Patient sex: M
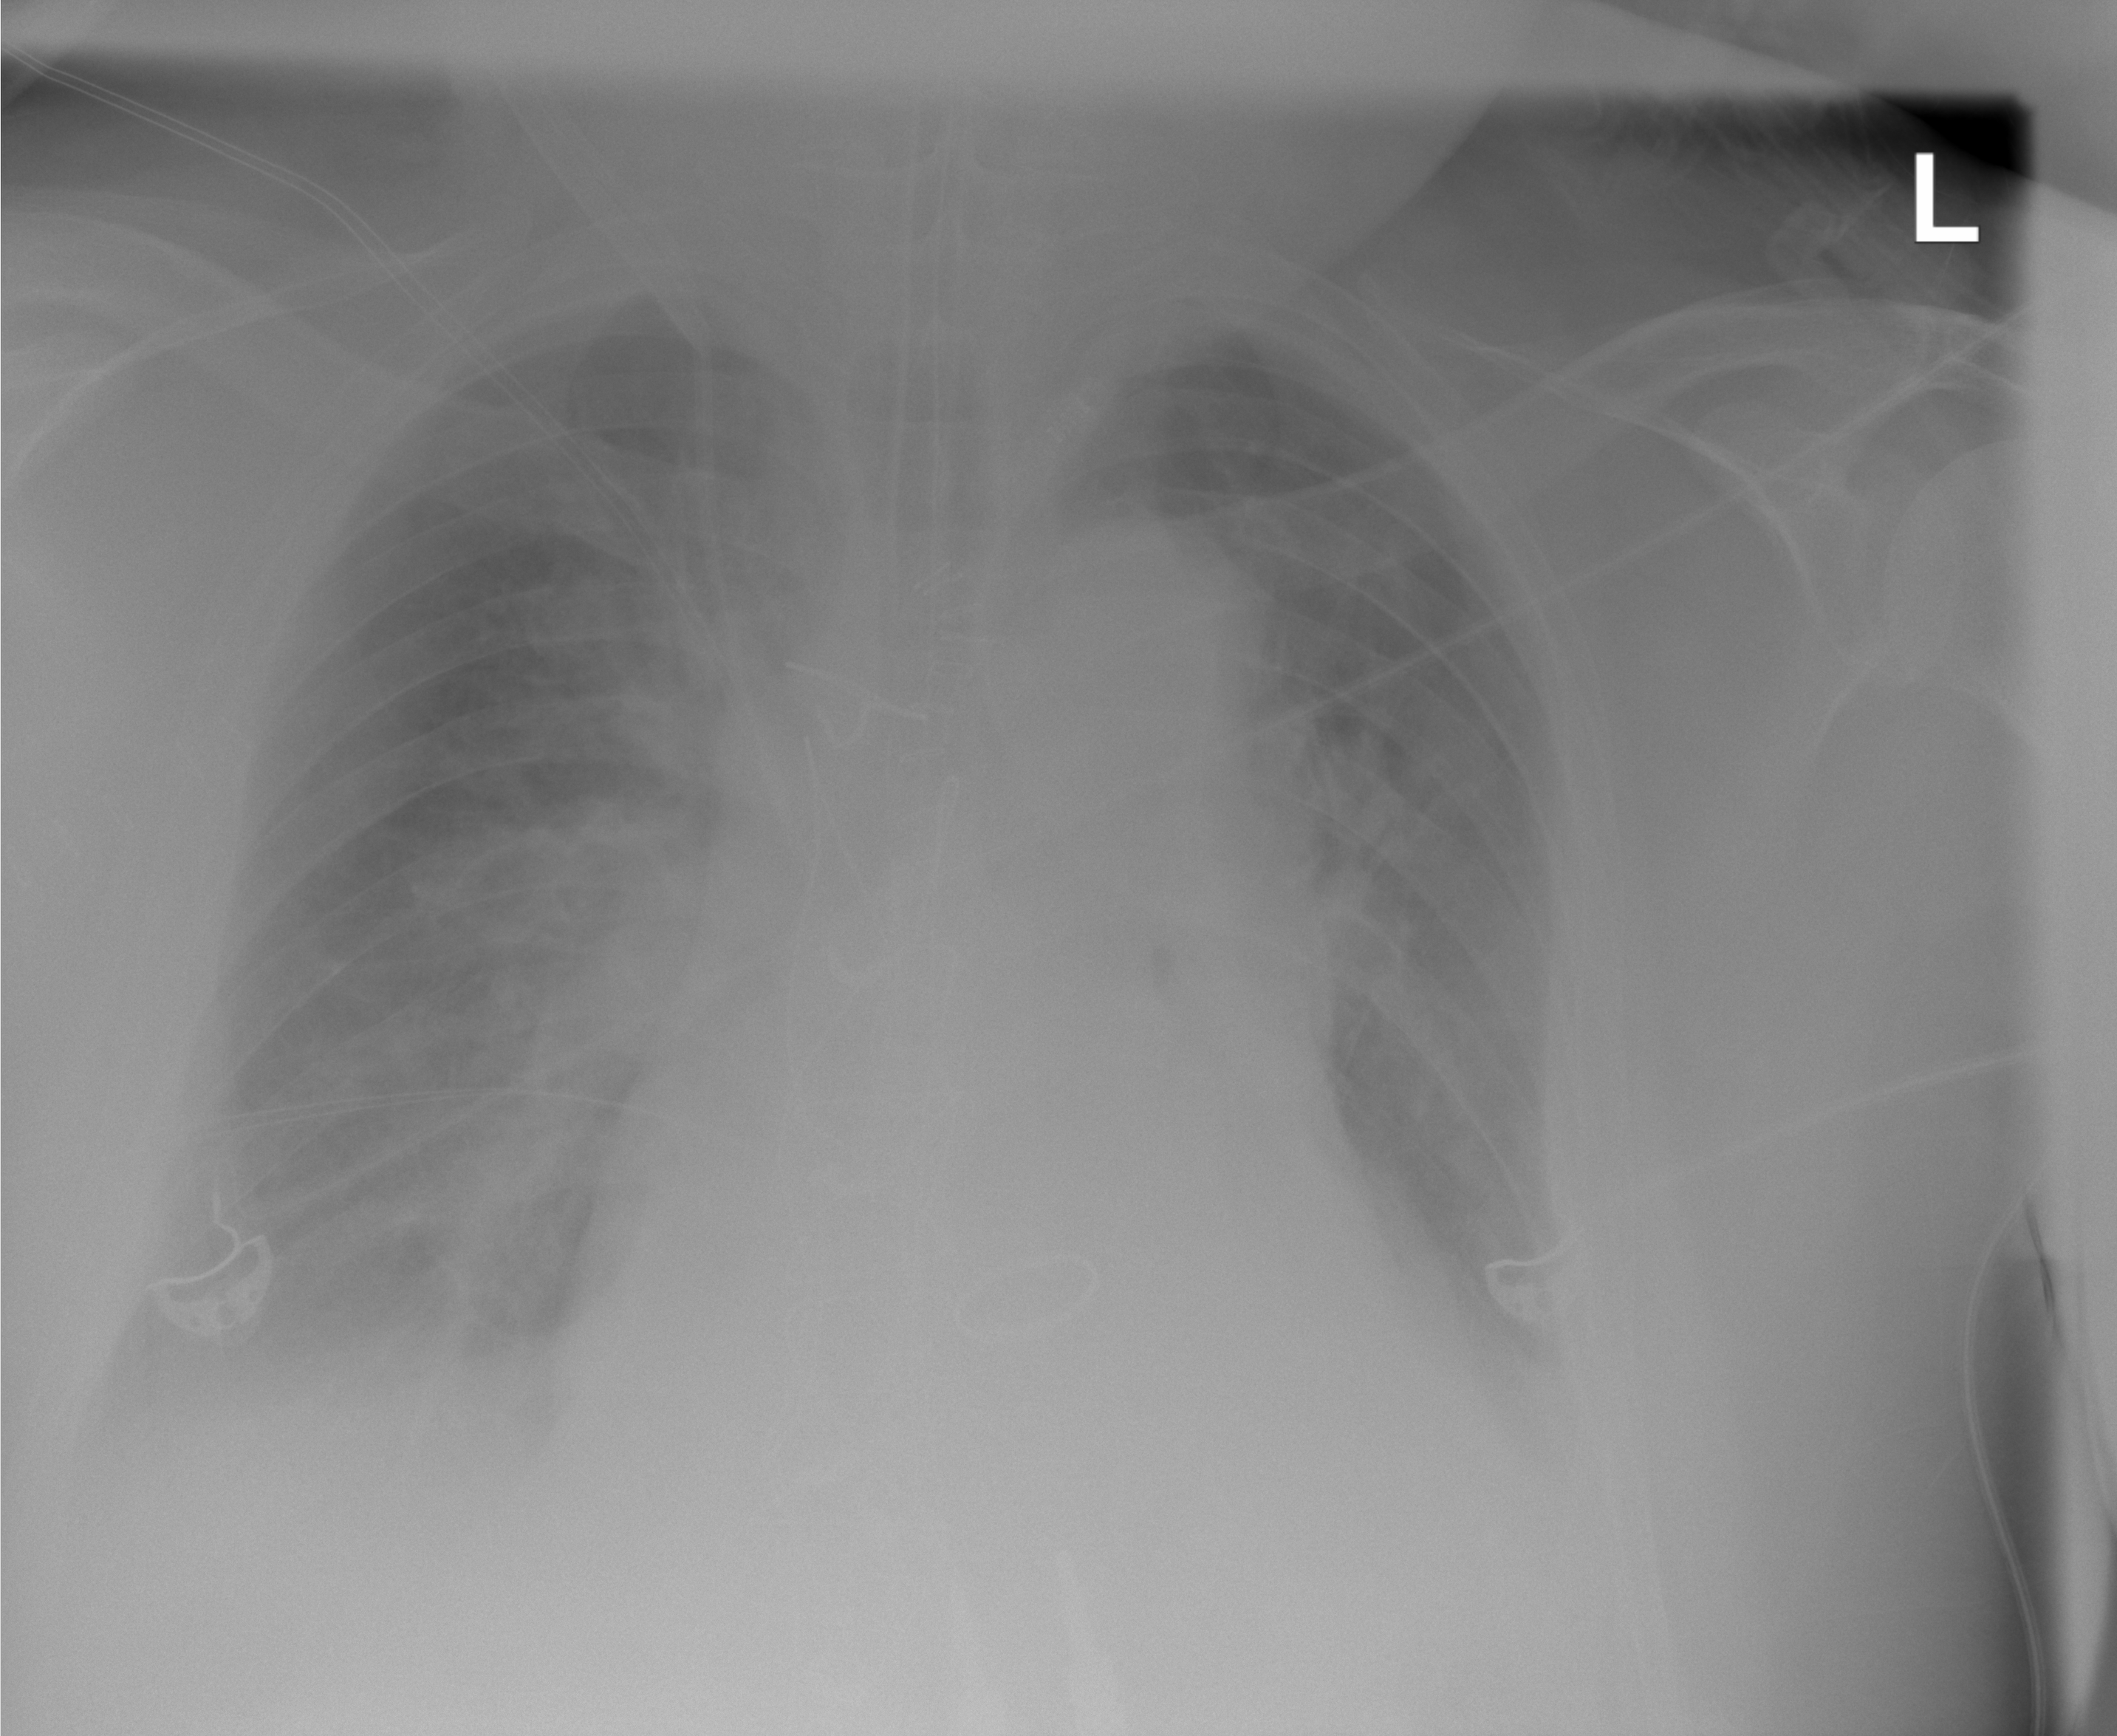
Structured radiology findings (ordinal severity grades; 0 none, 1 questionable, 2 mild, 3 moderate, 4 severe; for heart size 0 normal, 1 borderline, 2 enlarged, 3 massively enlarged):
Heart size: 2
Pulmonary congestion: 2
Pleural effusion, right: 2
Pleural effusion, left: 2
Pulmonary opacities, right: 0
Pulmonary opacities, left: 0
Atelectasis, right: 2
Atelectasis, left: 2